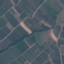
Land use / land cover class: PermanentCrop